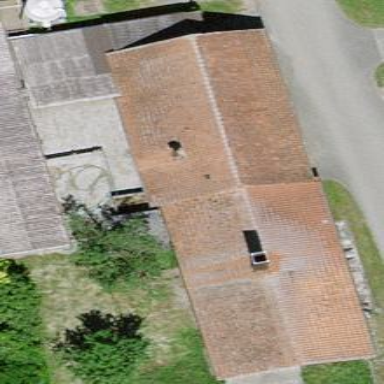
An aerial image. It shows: Sty building.